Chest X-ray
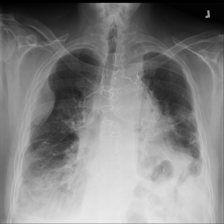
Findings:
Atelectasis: negative
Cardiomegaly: negative
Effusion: negative
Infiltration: negative
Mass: positive
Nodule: negative
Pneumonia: negative
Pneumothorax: negative
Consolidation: negative
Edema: negative
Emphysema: negative
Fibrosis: negative
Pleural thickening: negative
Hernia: negative